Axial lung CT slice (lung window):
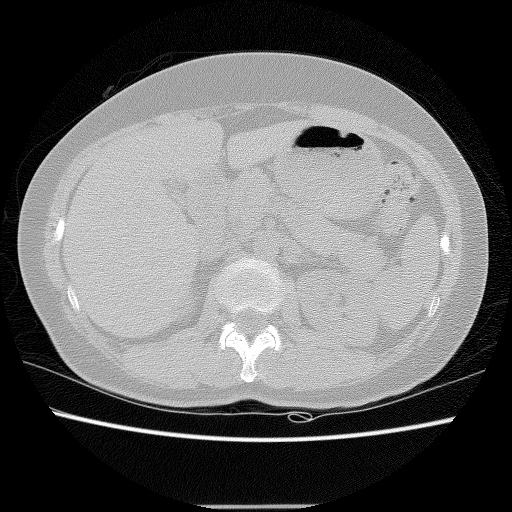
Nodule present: no